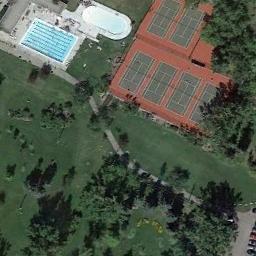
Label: tennis_court